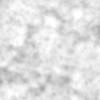
Label: no_change